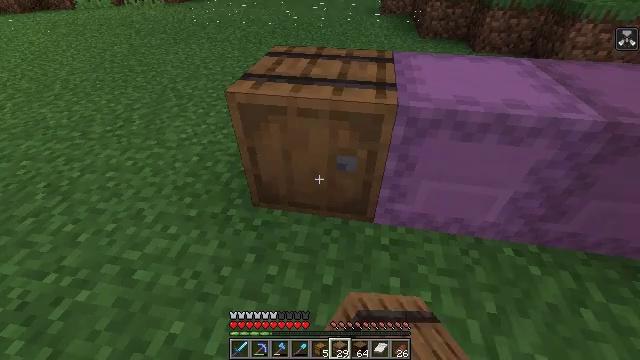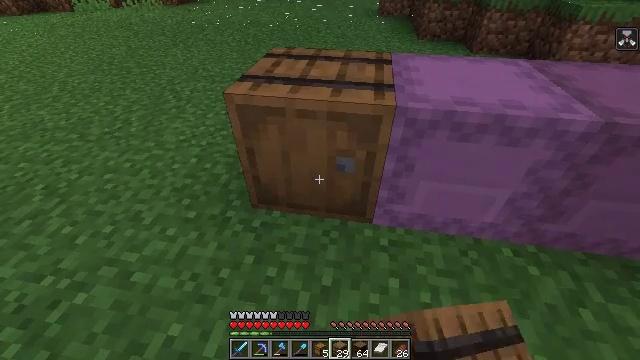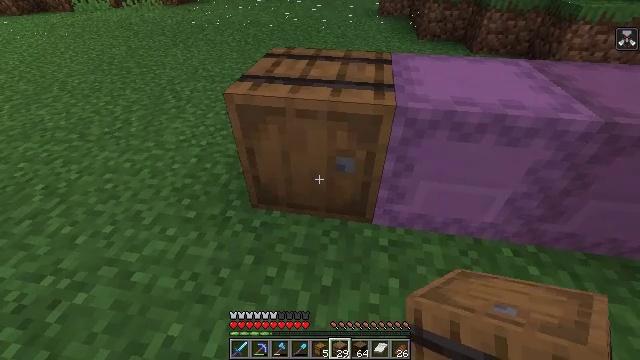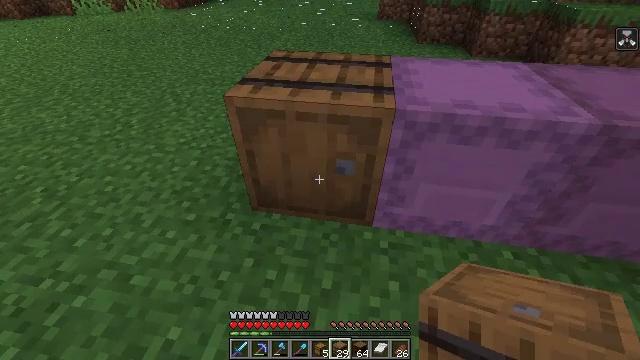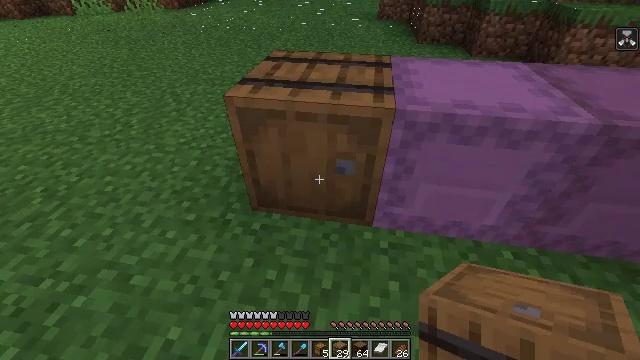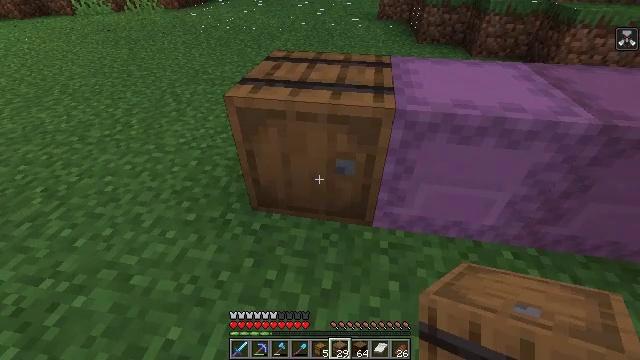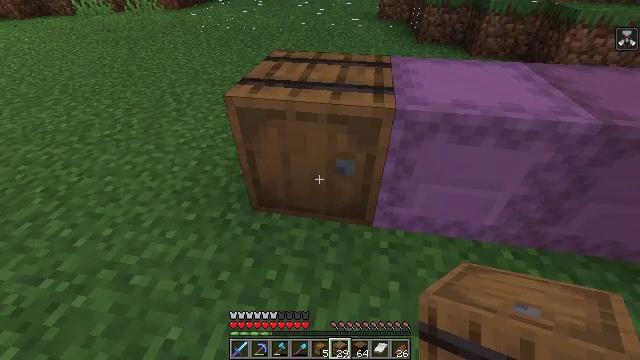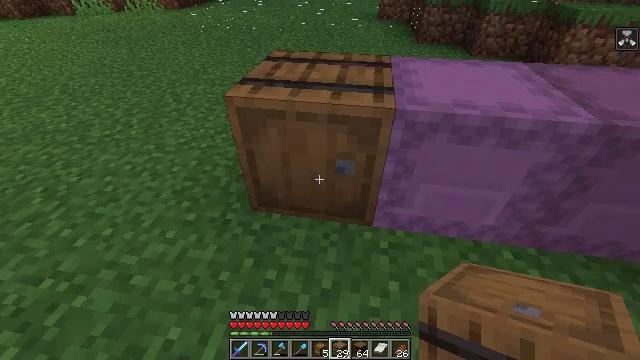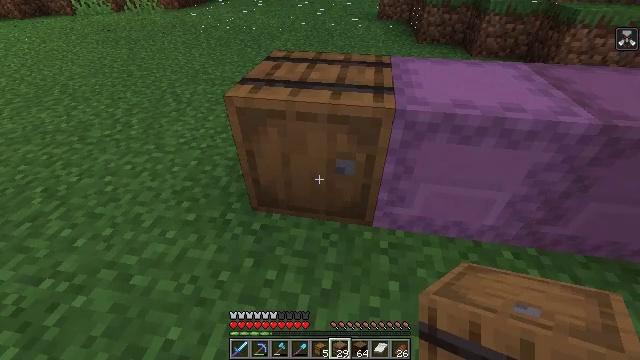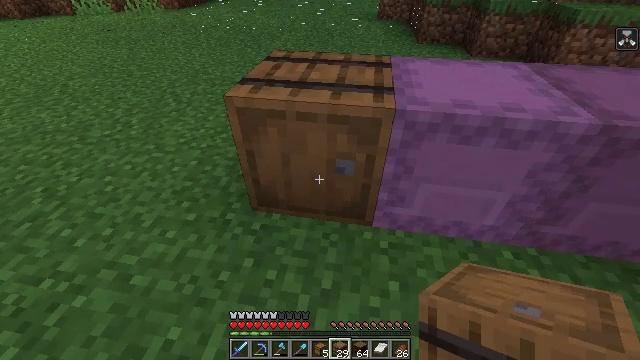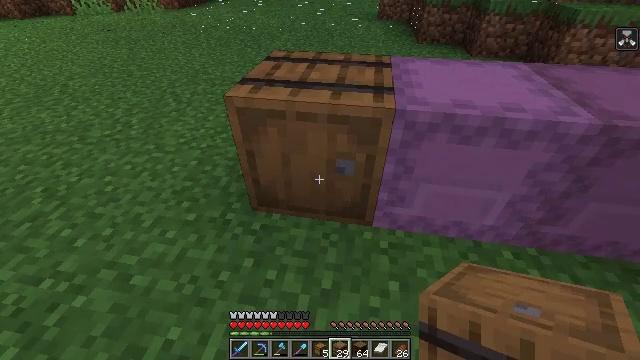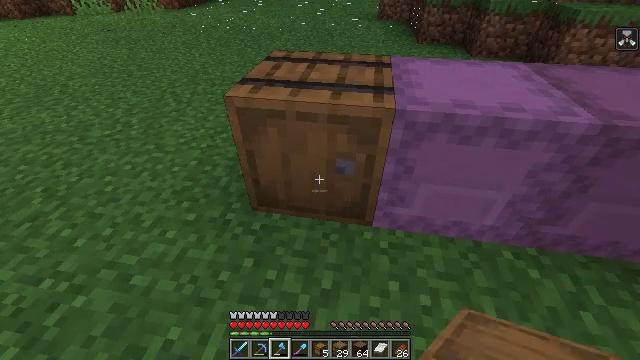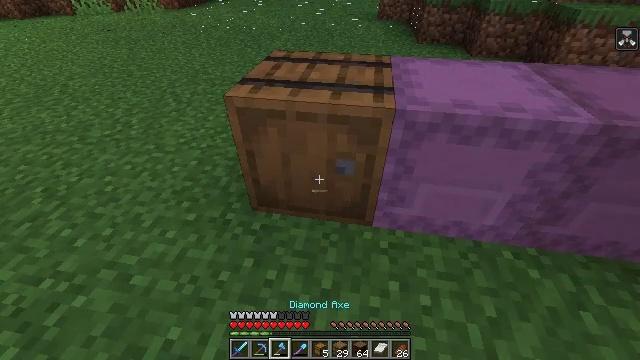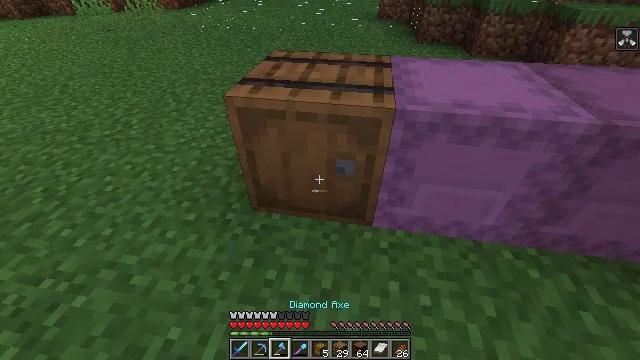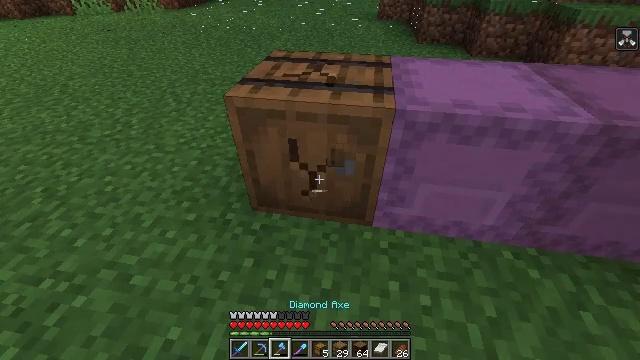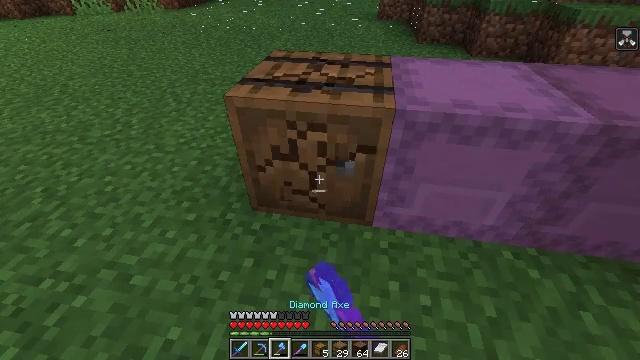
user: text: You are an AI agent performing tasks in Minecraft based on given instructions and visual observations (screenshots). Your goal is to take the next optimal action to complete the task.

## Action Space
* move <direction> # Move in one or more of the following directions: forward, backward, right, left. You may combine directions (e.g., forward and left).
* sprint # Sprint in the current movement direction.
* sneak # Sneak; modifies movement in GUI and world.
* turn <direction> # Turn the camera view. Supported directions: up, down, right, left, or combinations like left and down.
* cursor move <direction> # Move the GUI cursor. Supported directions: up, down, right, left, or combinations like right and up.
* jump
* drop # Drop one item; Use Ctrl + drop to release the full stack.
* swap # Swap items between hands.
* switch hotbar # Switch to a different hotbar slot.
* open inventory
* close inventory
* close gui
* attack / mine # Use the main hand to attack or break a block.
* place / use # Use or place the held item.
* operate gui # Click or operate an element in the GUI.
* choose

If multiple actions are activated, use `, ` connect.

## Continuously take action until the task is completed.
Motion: motion action
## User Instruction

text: Break the barrel to collect it.
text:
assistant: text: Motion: no_op
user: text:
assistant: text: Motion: no_op
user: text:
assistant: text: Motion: no_op
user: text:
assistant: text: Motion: no_op
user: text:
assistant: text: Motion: no_op
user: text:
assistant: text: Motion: no_op
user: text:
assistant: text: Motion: no_op
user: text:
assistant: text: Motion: no_op
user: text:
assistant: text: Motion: no_op
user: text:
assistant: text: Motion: no_op
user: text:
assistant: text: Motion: switch to hotbar 3
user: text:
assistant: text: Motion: switch to hotbar 3
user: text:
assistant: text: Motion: switch to hotbar 3
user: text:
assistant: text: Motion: attack / mine
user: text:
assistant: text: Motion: attack / mine
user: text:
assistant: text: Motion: move forward, turn left, attack / mine
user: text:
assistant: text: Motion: move forward, turn left, attack / mine
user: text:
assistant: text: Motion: move forward, attack / mine
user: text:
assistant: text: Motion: move forward, turn down, attack / mine
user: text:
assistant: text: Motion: move forward and move left, turn down, attack / mine
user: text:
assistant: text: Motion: attack / mine